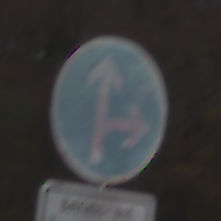
Verkehrszeichen: VorgeschriebeneFahrtrichtungGeradeausOderRechts
Zusatzzeichen unten: BesondereFahrzeugeUndTransportgueter9
Umgebung: Outdoor, Nature
Tageszeit: SunriseSunset
Wetter: PartlyCloudy
Licht: Natural
Jahreszeit: Autumn
Kontrast: LowContrast